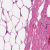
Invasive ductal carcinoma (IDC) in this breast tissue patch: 0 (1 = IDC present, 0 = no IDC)